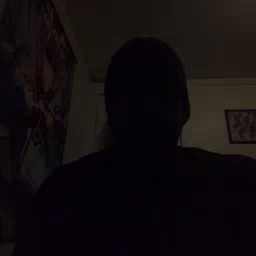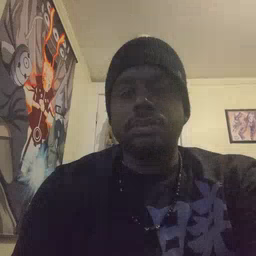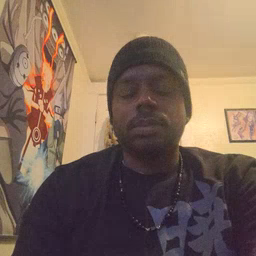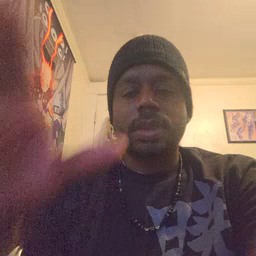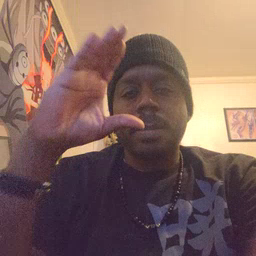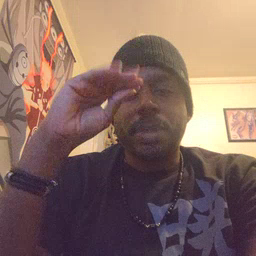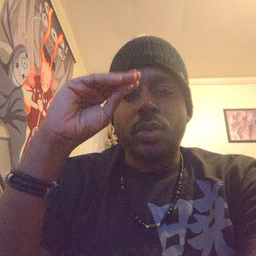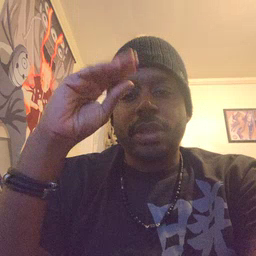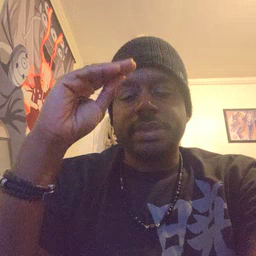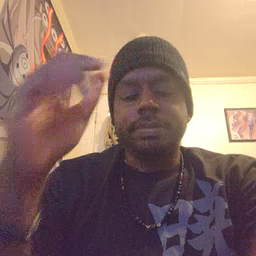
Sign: boy